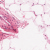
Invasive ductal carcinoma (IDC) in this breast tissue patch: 0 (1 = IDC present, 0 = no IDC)